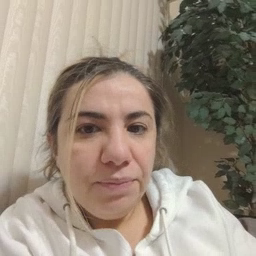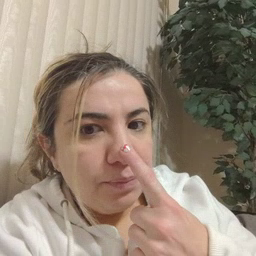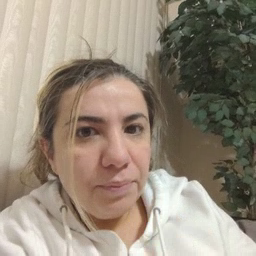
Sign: nose